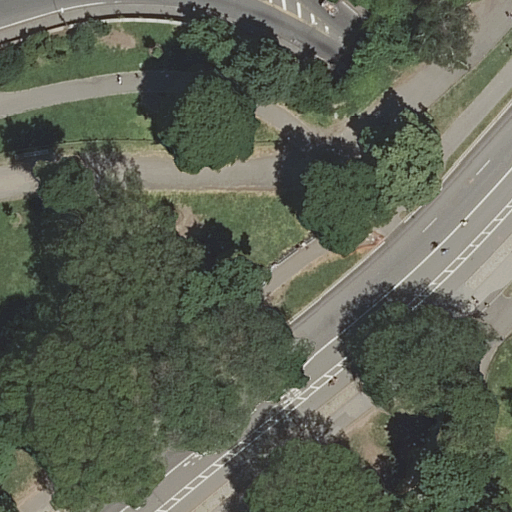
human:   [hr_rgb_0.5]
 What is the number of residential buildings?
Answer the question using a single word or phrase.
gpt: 0

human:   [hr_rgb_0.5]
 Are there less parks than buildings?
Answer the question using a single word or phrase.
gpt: no

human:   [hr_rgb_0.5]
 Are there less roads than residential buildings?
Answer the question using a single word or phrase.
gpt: no

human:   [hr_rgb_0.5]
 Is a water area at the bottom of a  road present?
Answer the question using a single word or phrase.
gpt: no

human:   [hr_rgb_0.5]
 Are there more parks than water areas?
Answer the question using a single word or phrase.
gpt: yes

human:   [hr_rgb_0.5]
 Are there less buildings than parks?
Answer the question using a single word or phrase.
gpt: yes

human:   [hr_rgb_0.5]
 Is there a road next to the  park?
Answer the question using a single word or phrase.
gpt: yes

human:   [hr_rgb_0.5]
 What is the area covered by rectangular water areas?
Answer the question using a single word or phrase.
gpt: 0m2

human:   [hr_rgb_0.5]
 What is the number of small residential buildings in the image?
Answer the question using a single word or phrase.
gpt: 0

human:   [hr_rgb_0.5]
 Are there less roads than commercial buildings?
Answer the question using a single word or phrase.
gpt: no

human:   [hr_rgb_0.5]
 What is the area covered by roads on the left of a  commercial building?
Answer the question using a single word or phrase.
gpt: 0m2

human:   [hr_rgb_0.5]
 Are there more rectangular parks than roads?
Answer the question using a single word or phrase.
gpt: no

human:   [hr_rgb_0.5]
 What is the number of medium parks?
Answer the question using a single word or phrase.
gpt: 0

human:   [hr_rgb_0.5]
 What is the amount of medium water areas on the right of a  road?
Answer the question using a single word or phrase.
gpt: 0

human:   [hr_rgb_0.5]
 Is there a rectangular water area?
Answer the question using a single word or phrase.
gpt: no

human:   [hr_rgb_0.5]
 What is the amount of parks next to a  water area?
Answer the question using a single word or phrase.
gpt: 0

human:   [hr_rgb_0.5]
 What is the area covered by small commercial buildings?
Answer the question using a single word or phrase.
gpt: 0m2

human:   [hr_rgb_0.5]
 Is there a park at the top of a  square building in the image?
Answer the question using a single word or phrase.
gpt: no

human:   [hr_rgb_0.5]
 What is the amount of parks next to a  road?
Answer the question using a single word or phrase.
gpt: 1

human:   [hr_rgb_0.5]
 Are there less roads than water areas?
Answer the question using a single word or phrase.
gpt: no

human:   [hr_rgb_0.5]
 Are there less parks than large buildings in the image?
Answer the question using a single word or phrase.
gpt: no

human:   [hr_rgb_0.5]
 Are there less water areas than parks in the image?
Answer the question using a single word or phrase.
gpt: yes

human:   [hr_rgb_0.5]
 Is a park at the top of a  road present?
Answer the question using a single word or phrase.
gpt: yes

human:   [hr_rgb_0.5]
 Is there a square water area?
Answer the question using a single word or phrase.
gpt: no

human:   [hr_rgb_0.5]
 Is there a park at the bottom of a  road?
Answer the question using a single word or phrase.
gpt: no

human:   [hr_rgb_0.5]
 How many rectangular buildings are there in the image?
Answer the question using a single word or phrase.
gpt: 0

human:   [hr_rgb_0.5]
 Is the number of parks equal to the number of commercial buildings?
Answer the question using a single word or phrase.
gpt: no

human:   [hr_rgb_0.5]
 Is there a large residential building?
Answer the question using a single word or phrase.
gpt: no

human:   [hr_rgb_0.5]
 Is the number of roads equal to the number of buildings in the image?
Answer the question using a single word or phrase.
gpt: no

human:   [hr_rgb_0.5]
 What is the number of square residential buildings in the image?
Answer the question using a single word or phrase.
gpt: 0

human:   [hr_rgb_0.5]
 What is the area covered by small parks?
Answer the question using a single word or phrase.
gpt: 0m2

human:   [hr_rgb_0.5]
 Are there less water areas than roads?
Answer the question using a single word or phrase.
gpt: yes

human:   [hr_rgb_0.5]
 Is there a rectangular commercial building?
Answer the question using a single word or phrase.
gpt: no

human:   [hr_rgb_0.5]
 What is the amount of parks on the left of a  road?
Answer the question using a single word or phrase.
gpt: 0

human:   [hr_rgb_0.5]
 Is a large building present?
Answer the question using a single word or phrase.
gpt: no

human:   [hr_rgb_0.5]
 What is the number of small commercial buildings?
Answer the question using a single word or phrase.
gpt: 0